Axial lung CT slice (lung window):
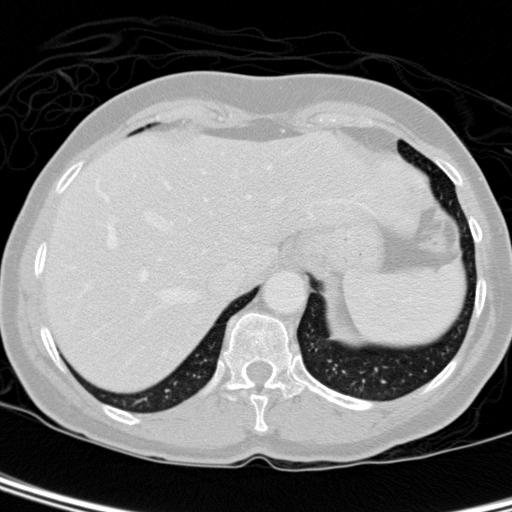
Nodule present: no